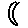
Label: moon